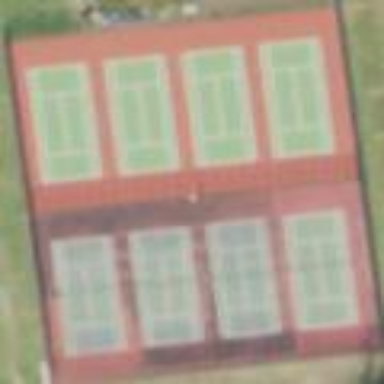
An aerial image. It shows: Sports center with tennis court surrounded by fence.